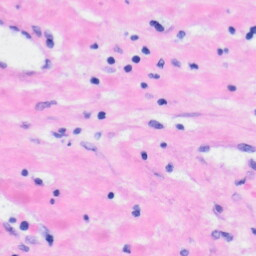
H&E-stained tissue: Liver